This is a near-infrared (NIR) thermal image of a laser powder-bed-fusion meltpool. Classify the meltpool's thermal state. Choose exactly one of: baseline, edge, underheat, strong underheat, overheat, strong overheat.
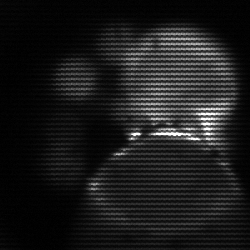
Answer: edge